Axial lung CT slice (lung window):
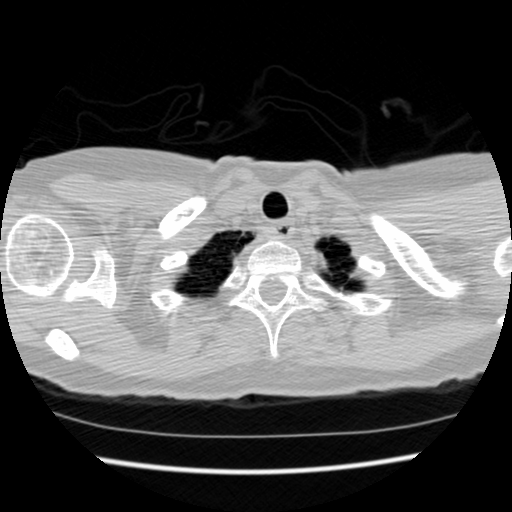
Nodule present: no